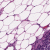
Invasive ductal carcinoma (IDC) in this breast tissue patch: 1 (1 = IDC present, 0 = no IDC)